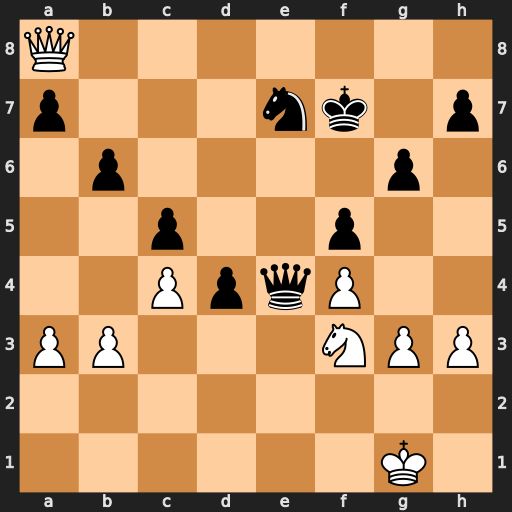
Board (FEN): Q7/p3nk1p/1p4p1/2p2p2/2PpqP2/PP3NPP/8/6K1
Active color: w
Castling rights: -
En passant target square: -
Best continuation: Ng5+ Kg7 Nxe4